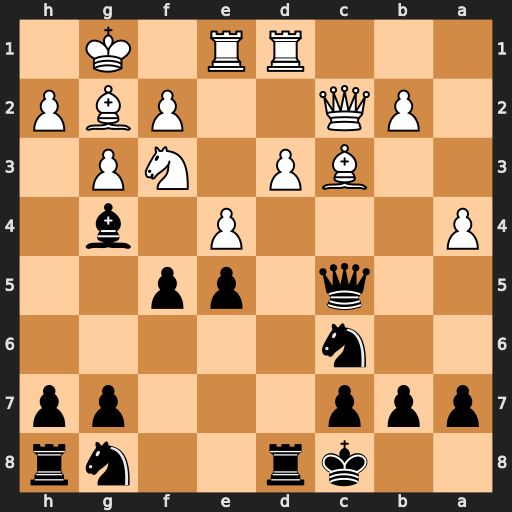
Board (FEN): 2kr2nr/ppp3pp/2n5/2q1pp2/P3P1b1/2BP1NP1/1PQ2PBP/3RR1K1
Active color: b
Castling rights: -
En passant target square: -
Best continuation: Bxf3 Bxf3 Nd4 Bxd4 Qxc2